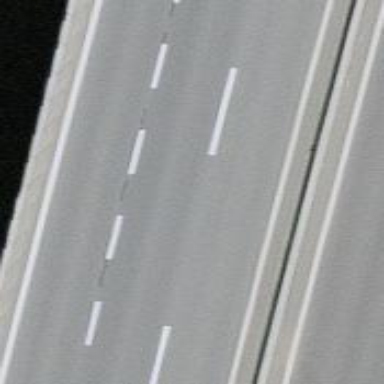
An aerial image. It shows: Bridge over motorway.